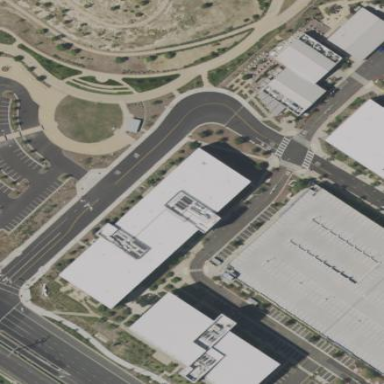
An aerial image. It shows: Office building.